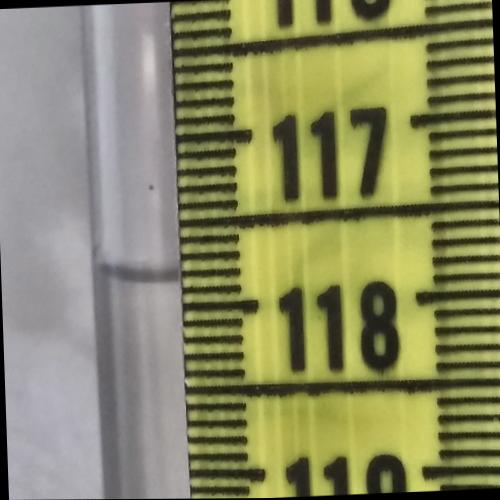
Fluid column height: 117.8 cm